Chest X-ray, AP view. Patient: 49 years old, sex M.
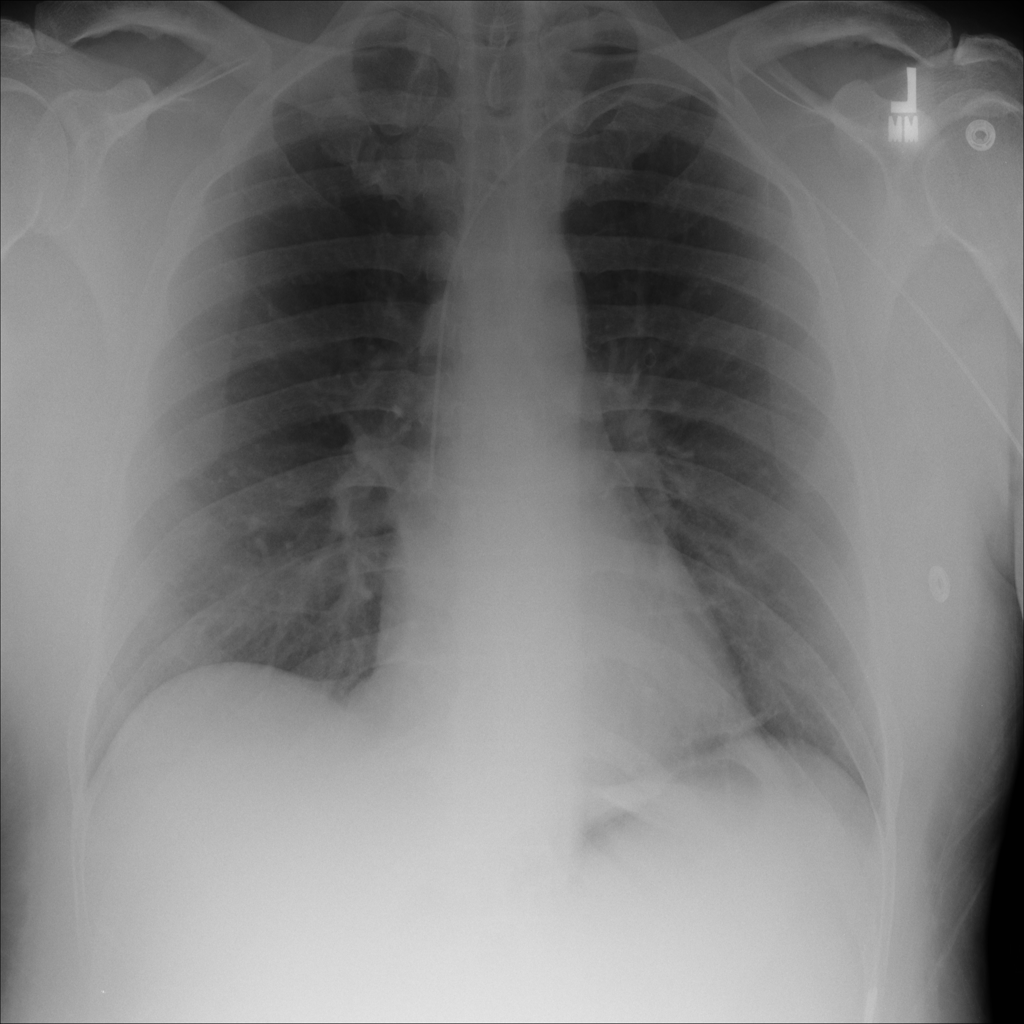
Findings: No Finding